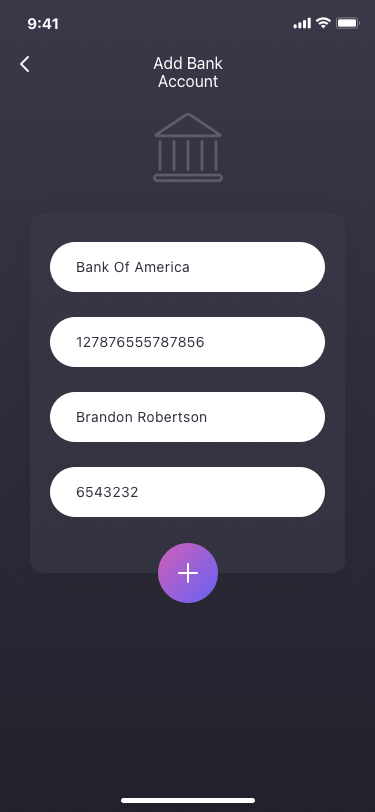
Text in this UI design:
127876555787856
Brandon Robertson
6543232
Bank Of America
Add Bank Account